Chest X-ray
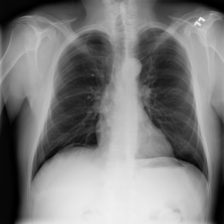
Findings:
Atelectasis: positive
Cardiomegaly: negative
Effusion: negative
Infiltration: negative
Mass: negative
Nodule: negative
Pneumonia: negative
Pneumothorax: negative
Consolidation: negative
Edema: negative
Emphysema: negative
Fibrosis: negative
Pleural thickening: negative
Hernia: negative